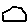
Label: hexagon